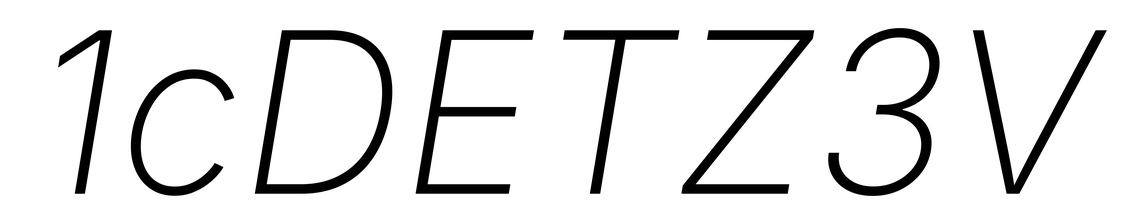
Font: Inter-Italic_ExtraLight_Italic